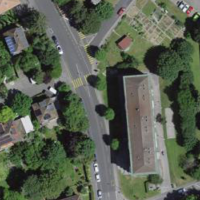
EUNIS habitat code: 55
Species observed at this site:
Certhia brachydactyla
Corvus corone
Anthus trivialis
Turdus philomelos
Dendrocopos major
Prunella modularis
Falco peregrinus
Aegithalos caudatus
Buteo buteo
Sylvia atricapilla
Turdus iliacus
Spinus spinus
Strix aluco
Chroicocephalus ridibundus
Phylloscopus collybita
Poecile palustris
Larus michahellis
Phylloscopus inornatus
Erithacus rubecula
Pica pica
Phoenicurus ochruros
Sitta europaea
Garrulus glandarius
Columba livia
Falco tinnunculus
Picus viridis
Acrocephalus scirpaceus
Periparus ater
Ficedula hypoleuca
Accipiter nisus
Motacilla cinerea
Cyanistes caeruleus
Anas platyrhynchos
Sturnus vulgaris
Chloris chloris
Troglodytes troglodytes
Streptopelia decaocto
Corvus frugilegus
Passer domesticus
Fringilla coelebs
Regulus ignicapilla
Coloeus monedula
Carduelis carduelis
Columba palumbus
Turdus merula
Phalacrocorax carbo
Parus major
Hirundo rustica
Milvus migrans
Milvus milvus
Coccothraustes coccothraustes
Motacilla alba
Delichon urbicum